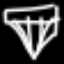
Label: diamond